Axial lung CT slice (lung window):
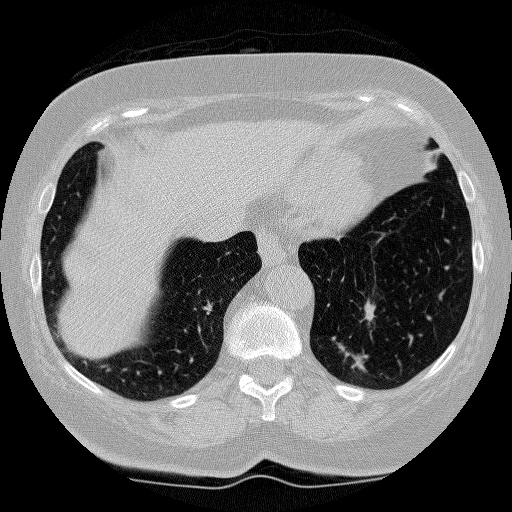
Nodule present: yes
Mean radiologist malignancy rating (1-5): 4.25